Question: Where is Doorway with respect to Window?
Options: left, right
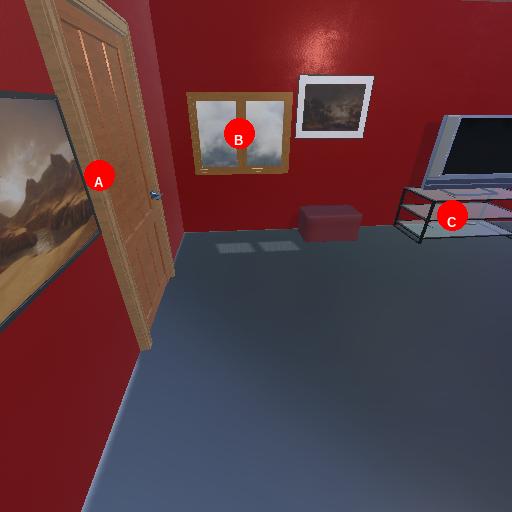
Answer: left